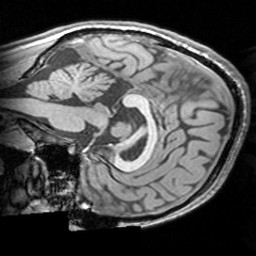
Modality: T1w
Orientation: sagittal
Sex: male
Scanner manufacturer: siemens
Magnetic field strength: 3 T
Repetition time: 1.63 s
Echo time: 0.00311 s